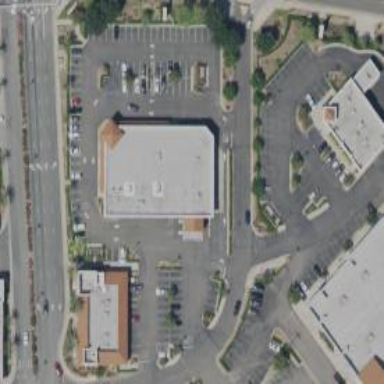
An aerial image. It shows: Pharmacy providing healthcare services.